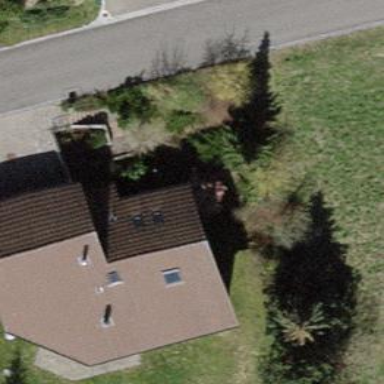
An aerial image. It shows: Detached building.